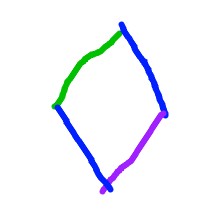
Shape: rhombus